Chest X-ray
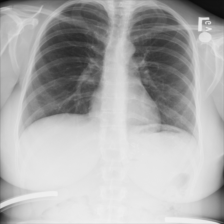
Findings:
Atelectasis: negative
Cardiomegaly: negative
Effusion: negative
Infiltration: negative
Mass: negative
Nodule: negative
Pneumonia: negative
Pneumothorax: negative
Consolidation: negative
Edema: negative
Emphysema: negative
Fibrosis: negative
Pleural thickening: negative
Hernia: negative